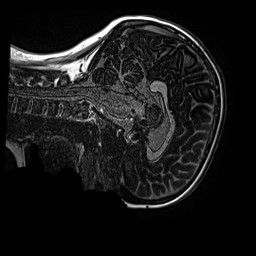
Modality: MP2RAGE
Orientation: sagittal
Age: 12
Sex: female
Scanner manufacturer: siemens
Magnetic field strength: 3 T
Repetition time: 4 s
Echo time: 0.00299 s